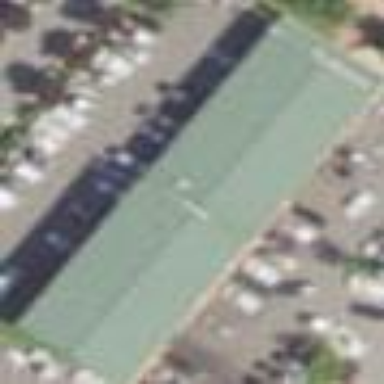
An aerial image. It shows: Car repair shop located in building.